Field crop: tomato
Growth stage: 2
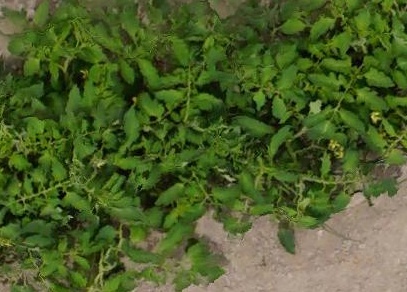
Species: tomato